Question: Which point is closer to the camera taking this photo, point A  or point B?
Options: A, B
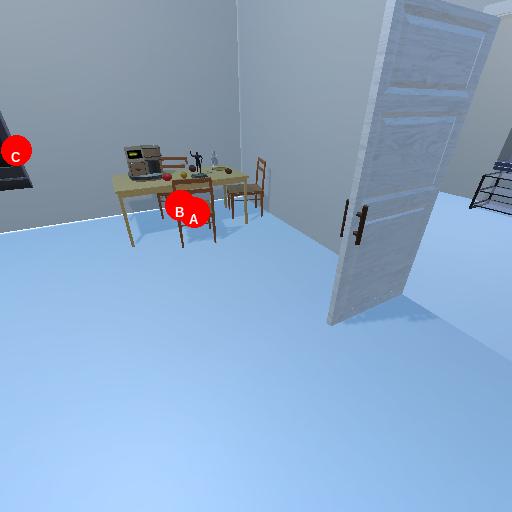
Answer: A